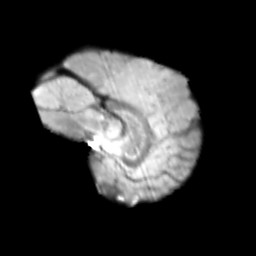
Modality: T2w
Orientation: sagittal
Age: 13
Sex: male
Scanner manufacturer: siemens
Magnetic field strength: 3 T
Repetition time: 3.8 s
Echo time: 0.07 s